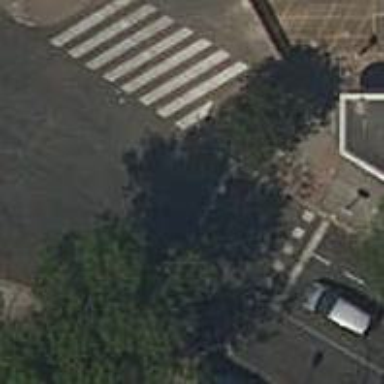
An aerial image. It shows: Crossing with traffic signals.